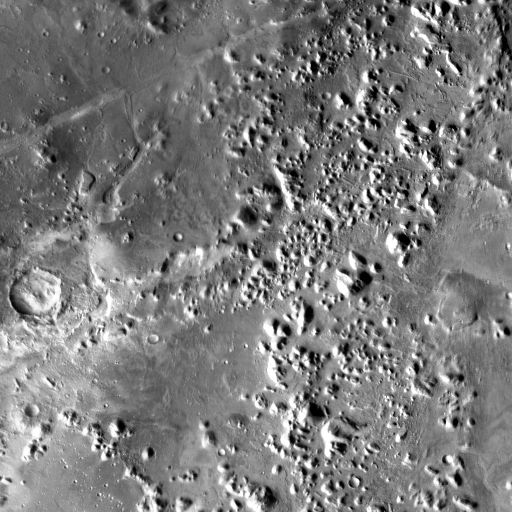
Crater classes present: Background, Other, Layered